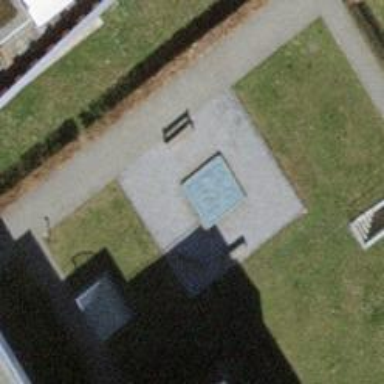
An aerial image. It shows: Sandpit at the playground.